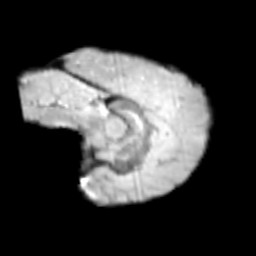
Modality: T2w
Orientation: sagittal
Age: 10
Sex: female
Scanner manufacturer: siemens
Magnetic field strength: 3 T
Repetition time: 3.8 s
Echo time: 0.07 s